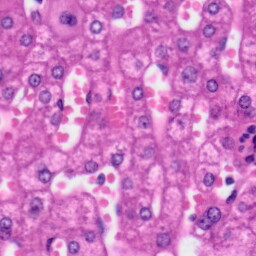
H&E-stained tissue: Liver